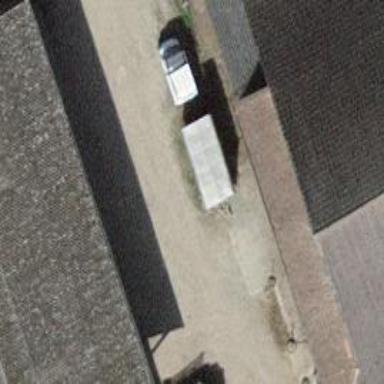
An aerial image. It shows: Farm.